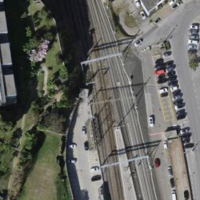
EUNIS habitat code: 57
Species observed at this site:
Nerium oleander
Melilotus albus